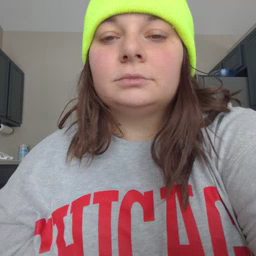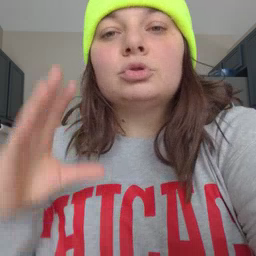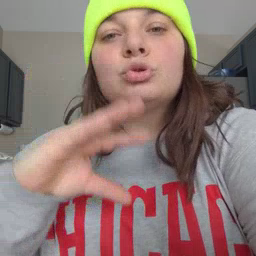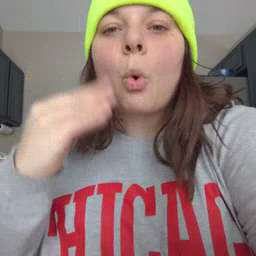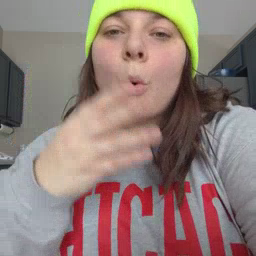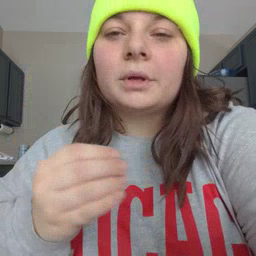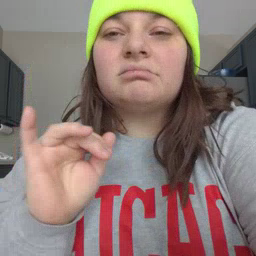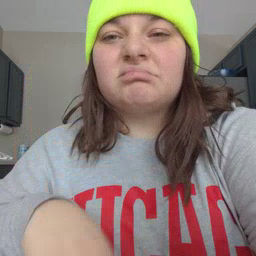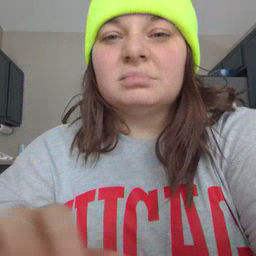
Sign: story